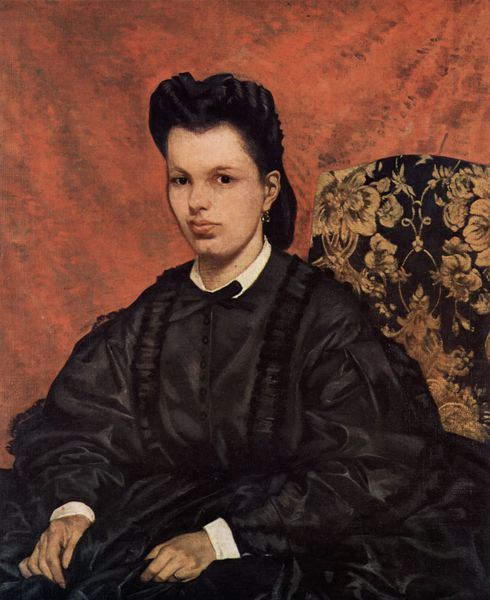
Titel: Porträt der ersten Ehefrau des Künstlers
Künstler: Giovanni Fattori
Standort: Roma
Institution: Galleria Nazionale d'Arte Moderna di Roma
Schlagwörter: blau, gemälde, hand, weiß, gelb, mädchen, sitzen, blume, blumen, braun, finger, frau, frisur, haar, hintergrund, kleid, mund, nase, ohr, ohrring, orange, schwarz, stirn, stuhl, ölbild, blick, dame, rot, muster, ornament, rock, schleife, hemd, jung, wand, augen, bluse, falten, gesicht, kragen, mensch, samt, trauer, ärmel, bildnis, hals, hände, portrait, porträt, vorhang, öl, flach, auge, bestickt, gewand, gold, haare, sessel, sitzend, stoff, adel, ohrringe, augenbrauen, kinn, lippe, lippen, rosa, seide, taille, wangen, sofa, liegen, lehne, haltung, ausdruck, bezug, dick, polster, tapete, witwe, streng, glanz, dekor, verzierung, pflanzenmuster, dreiviertelansicht, rüschen, knöpfe, braune haare, ring, schwarze haare, blumenmuster, lehnstuhl, anschnitt, dreiviertel, verkniffen, manschette, manschetten, hodler, brokat, schnörkel, geblümt, hüfte, hochfrisur, seidenkleid, schief, umrisslinien, krinoline, epia, biesen, hintergrung, polstersessel, dunkle augen, schwarzes kleid, klid, kingrube, gezwungen, dicke lippen, platzbutterngesicht, dreiviertek, frau kleid, aufrecht', ousi, strenge frau, frau in schwarz, ohrriing